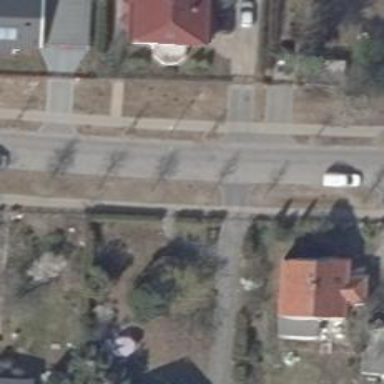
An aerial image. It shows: Residential road.